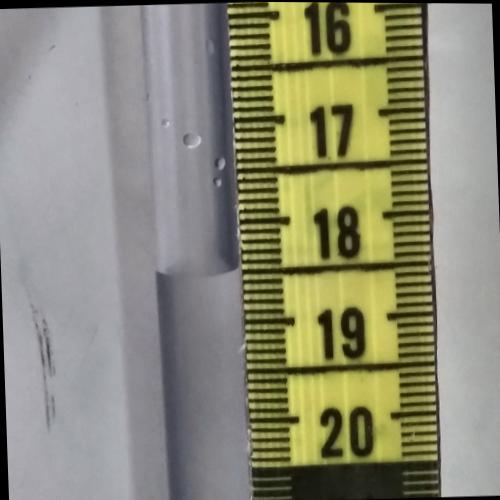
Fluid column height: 18.5 cm